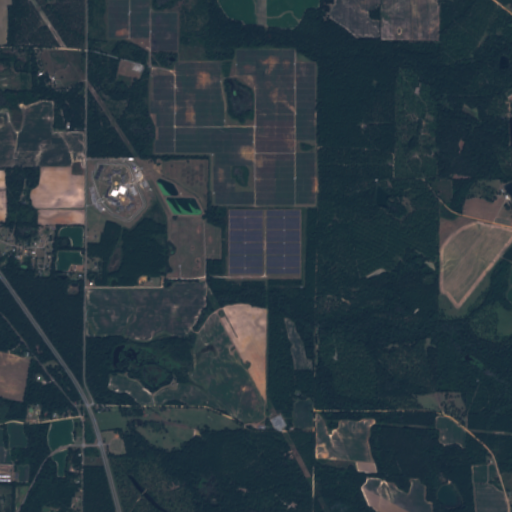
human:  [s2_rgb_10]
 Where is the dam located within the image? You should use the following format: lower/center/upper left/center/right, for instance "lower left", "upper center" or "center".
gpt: The dam is located in the upper right of the image.
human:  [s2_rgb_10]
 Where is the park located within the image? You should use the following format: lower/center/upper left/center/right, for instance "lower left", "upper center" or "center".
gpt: The park is located in the lower left of the image.
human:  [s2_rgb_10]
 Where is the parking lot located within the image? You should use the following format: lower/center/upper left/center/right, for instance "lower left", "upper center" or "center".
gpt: The parking lot is located in the center left of the image.
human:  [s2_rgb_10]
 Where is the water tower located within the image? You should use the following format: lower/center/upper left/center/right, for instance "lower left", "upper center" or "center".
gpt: The water tower is located in the center left of the image.
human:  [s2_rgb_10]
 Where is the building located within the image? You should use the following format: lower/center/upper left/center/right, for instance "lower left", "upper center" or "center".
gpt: The building is located in the center left of the image.
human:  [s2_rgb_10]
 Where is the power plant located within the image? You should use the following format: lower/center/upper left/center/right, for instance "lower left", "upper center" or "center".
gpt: There is no power plant in the image.